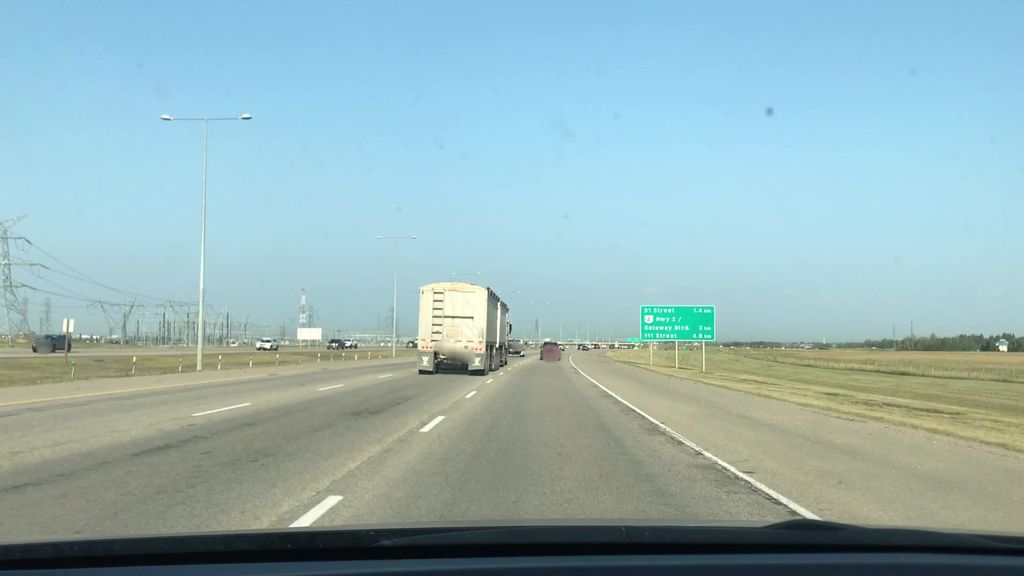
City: edmonton